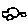
Label: car